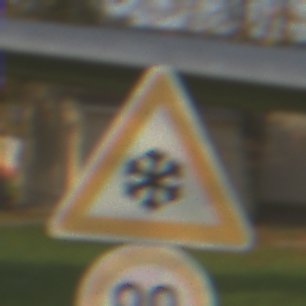
Verkehrszeichen: SchneeOderEisglaette
Zusatzzeichen unten: Geschwindigkeit90
Umgebung: Outdoor, Special
Tageszeit: SunriseSunset
Wetter: Clear
Licht: Natural
Jahreszeit: NotSpecified
Kontrast: MediumContrast